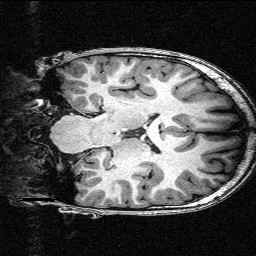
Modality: T1w
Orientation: coronal
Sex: male
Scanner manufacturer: siemens
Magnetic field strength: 3 T
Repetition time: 2.3 s
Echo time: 0.00336 s